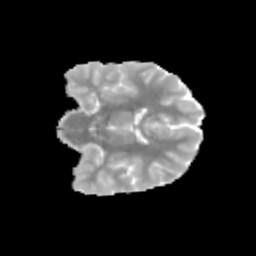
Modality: MD
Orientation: coronal
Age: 10
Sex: male
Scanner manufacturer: siemens
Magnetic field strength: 3 T
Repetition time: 3.8 s
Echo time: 0.07 s